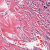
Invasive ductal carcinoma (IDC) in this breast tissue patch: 1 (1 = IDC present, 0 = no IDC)